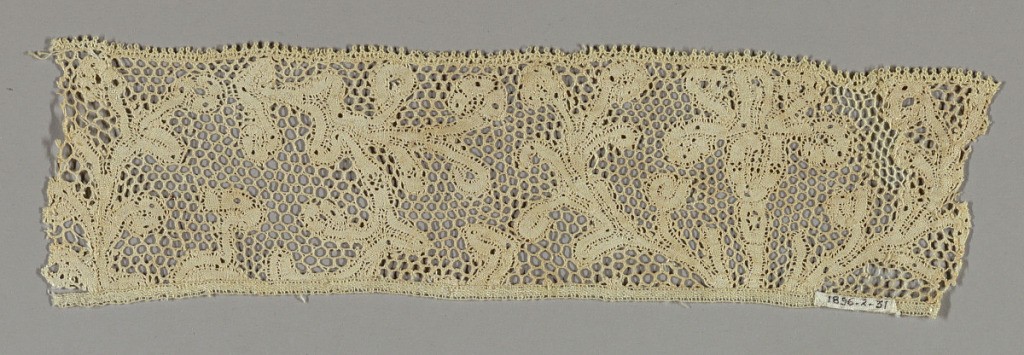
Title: Fragment
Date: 17th century
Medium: linen Technique: bobbin lace, discontinuous tape
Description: Symmetrical ribbon-like carnation design.